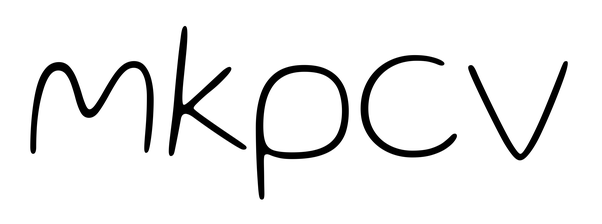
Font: Gluten_Thin